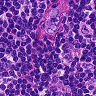
Metastatic tissue present: no